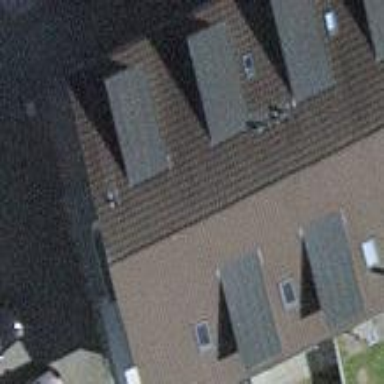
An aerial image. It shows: Residential building with gabled roof.